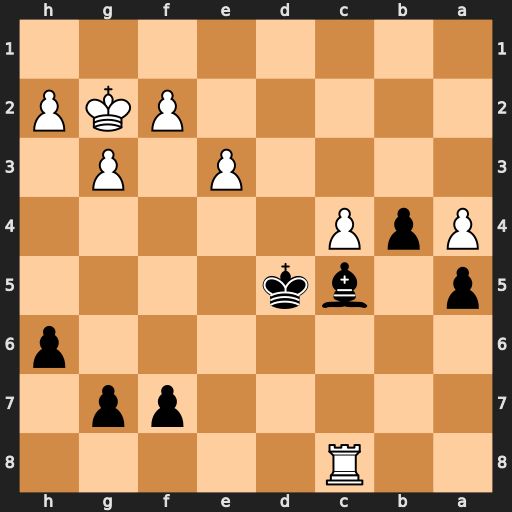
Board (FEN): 2R5/5pp1/7p/p1bk4/PpP5/4P1P1/5PKP/8
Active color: b
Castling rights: -
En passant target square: -
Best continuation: Kxc4 Kf1 b3